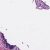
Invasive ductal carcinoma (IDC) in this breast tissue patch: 1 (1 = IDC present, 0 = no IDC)